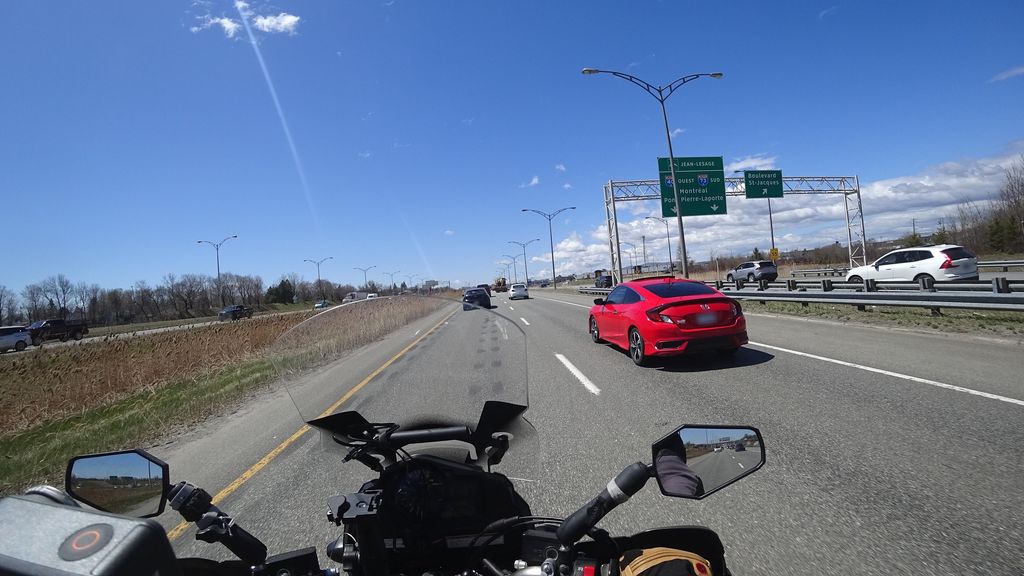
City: quebec_city